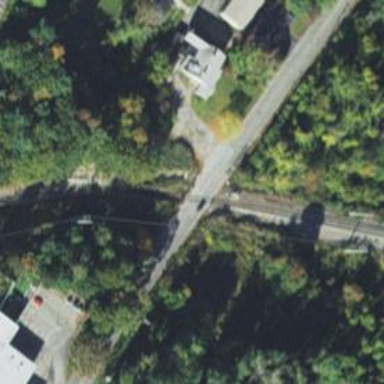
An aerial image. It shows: Railway junction.